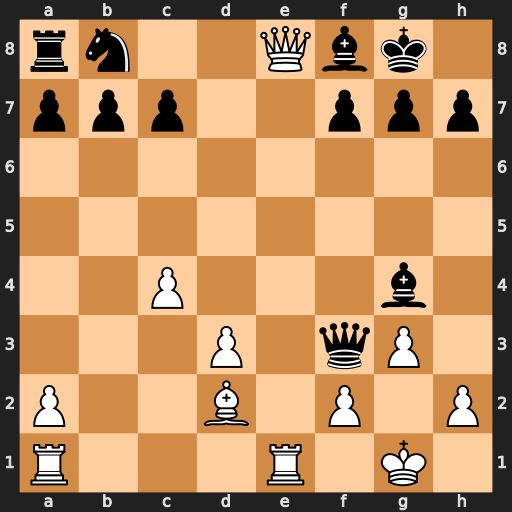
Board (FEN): rn2Qbk1/ppp2ppp/8/8/2P3b1/3P1qP1/P2B1P1P/R3R1K1
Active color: w
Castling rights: -
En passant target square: -
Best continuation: Qxf8+ Kxf8 Bb4+ c5 Bxc5+ Kg8 Re8#